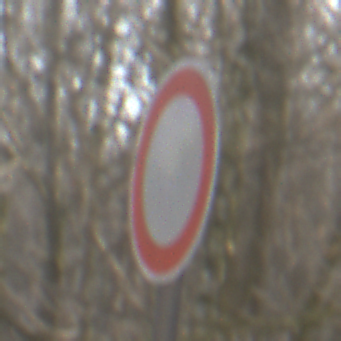
Verkehrszeichen: VerbotFahrzeugeAllerArt
Umgebung: Outdoor, Nature
Tageszeit: MorningAfternoon
Wetter: Clear
Licht: Natural
Jahreszeit: Winter
Kontrast: HighContrast